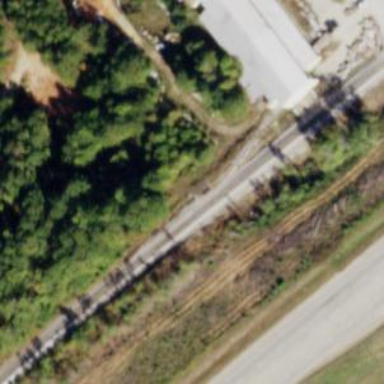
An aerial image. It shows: Abandoned railway spur.